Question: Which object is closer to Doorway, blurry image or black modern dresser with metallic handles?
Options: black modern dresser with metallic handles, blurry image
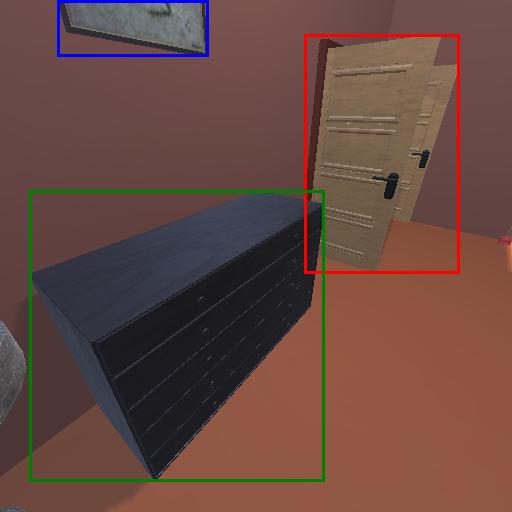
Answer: black modern dresser with metallic handles